Question: What is one menu option?
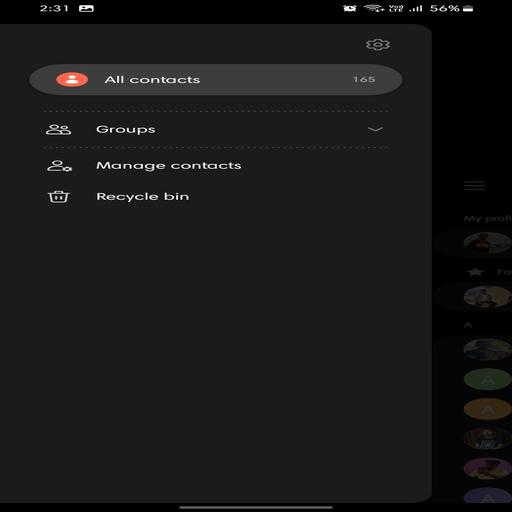
Answer: All contacts